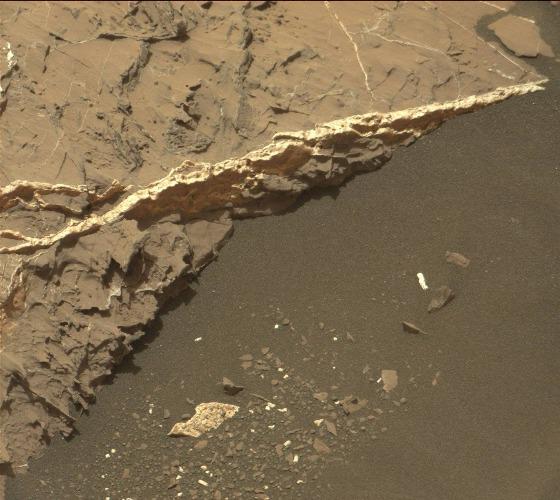
Terrain classes present: Bedrock, Gravel / Sand / Soil, Rock, Shadow